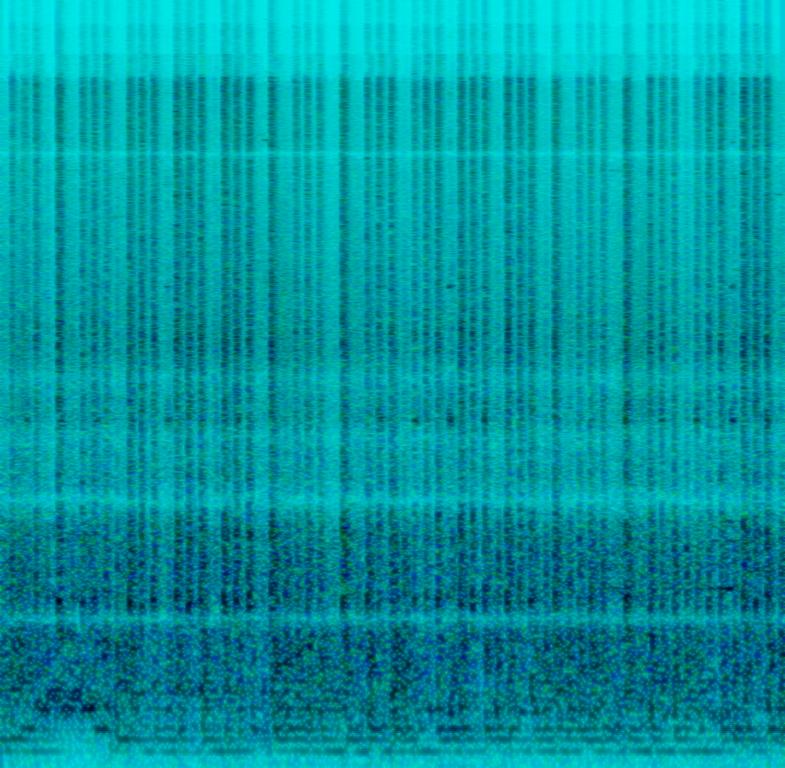
This audio contains a lot of people playing a complex snare roll groove in synchronicity along with people playing bass drums. The bass drums are overloading the speakers of the recording. This composition may be playing for an army celebration.